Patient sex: M
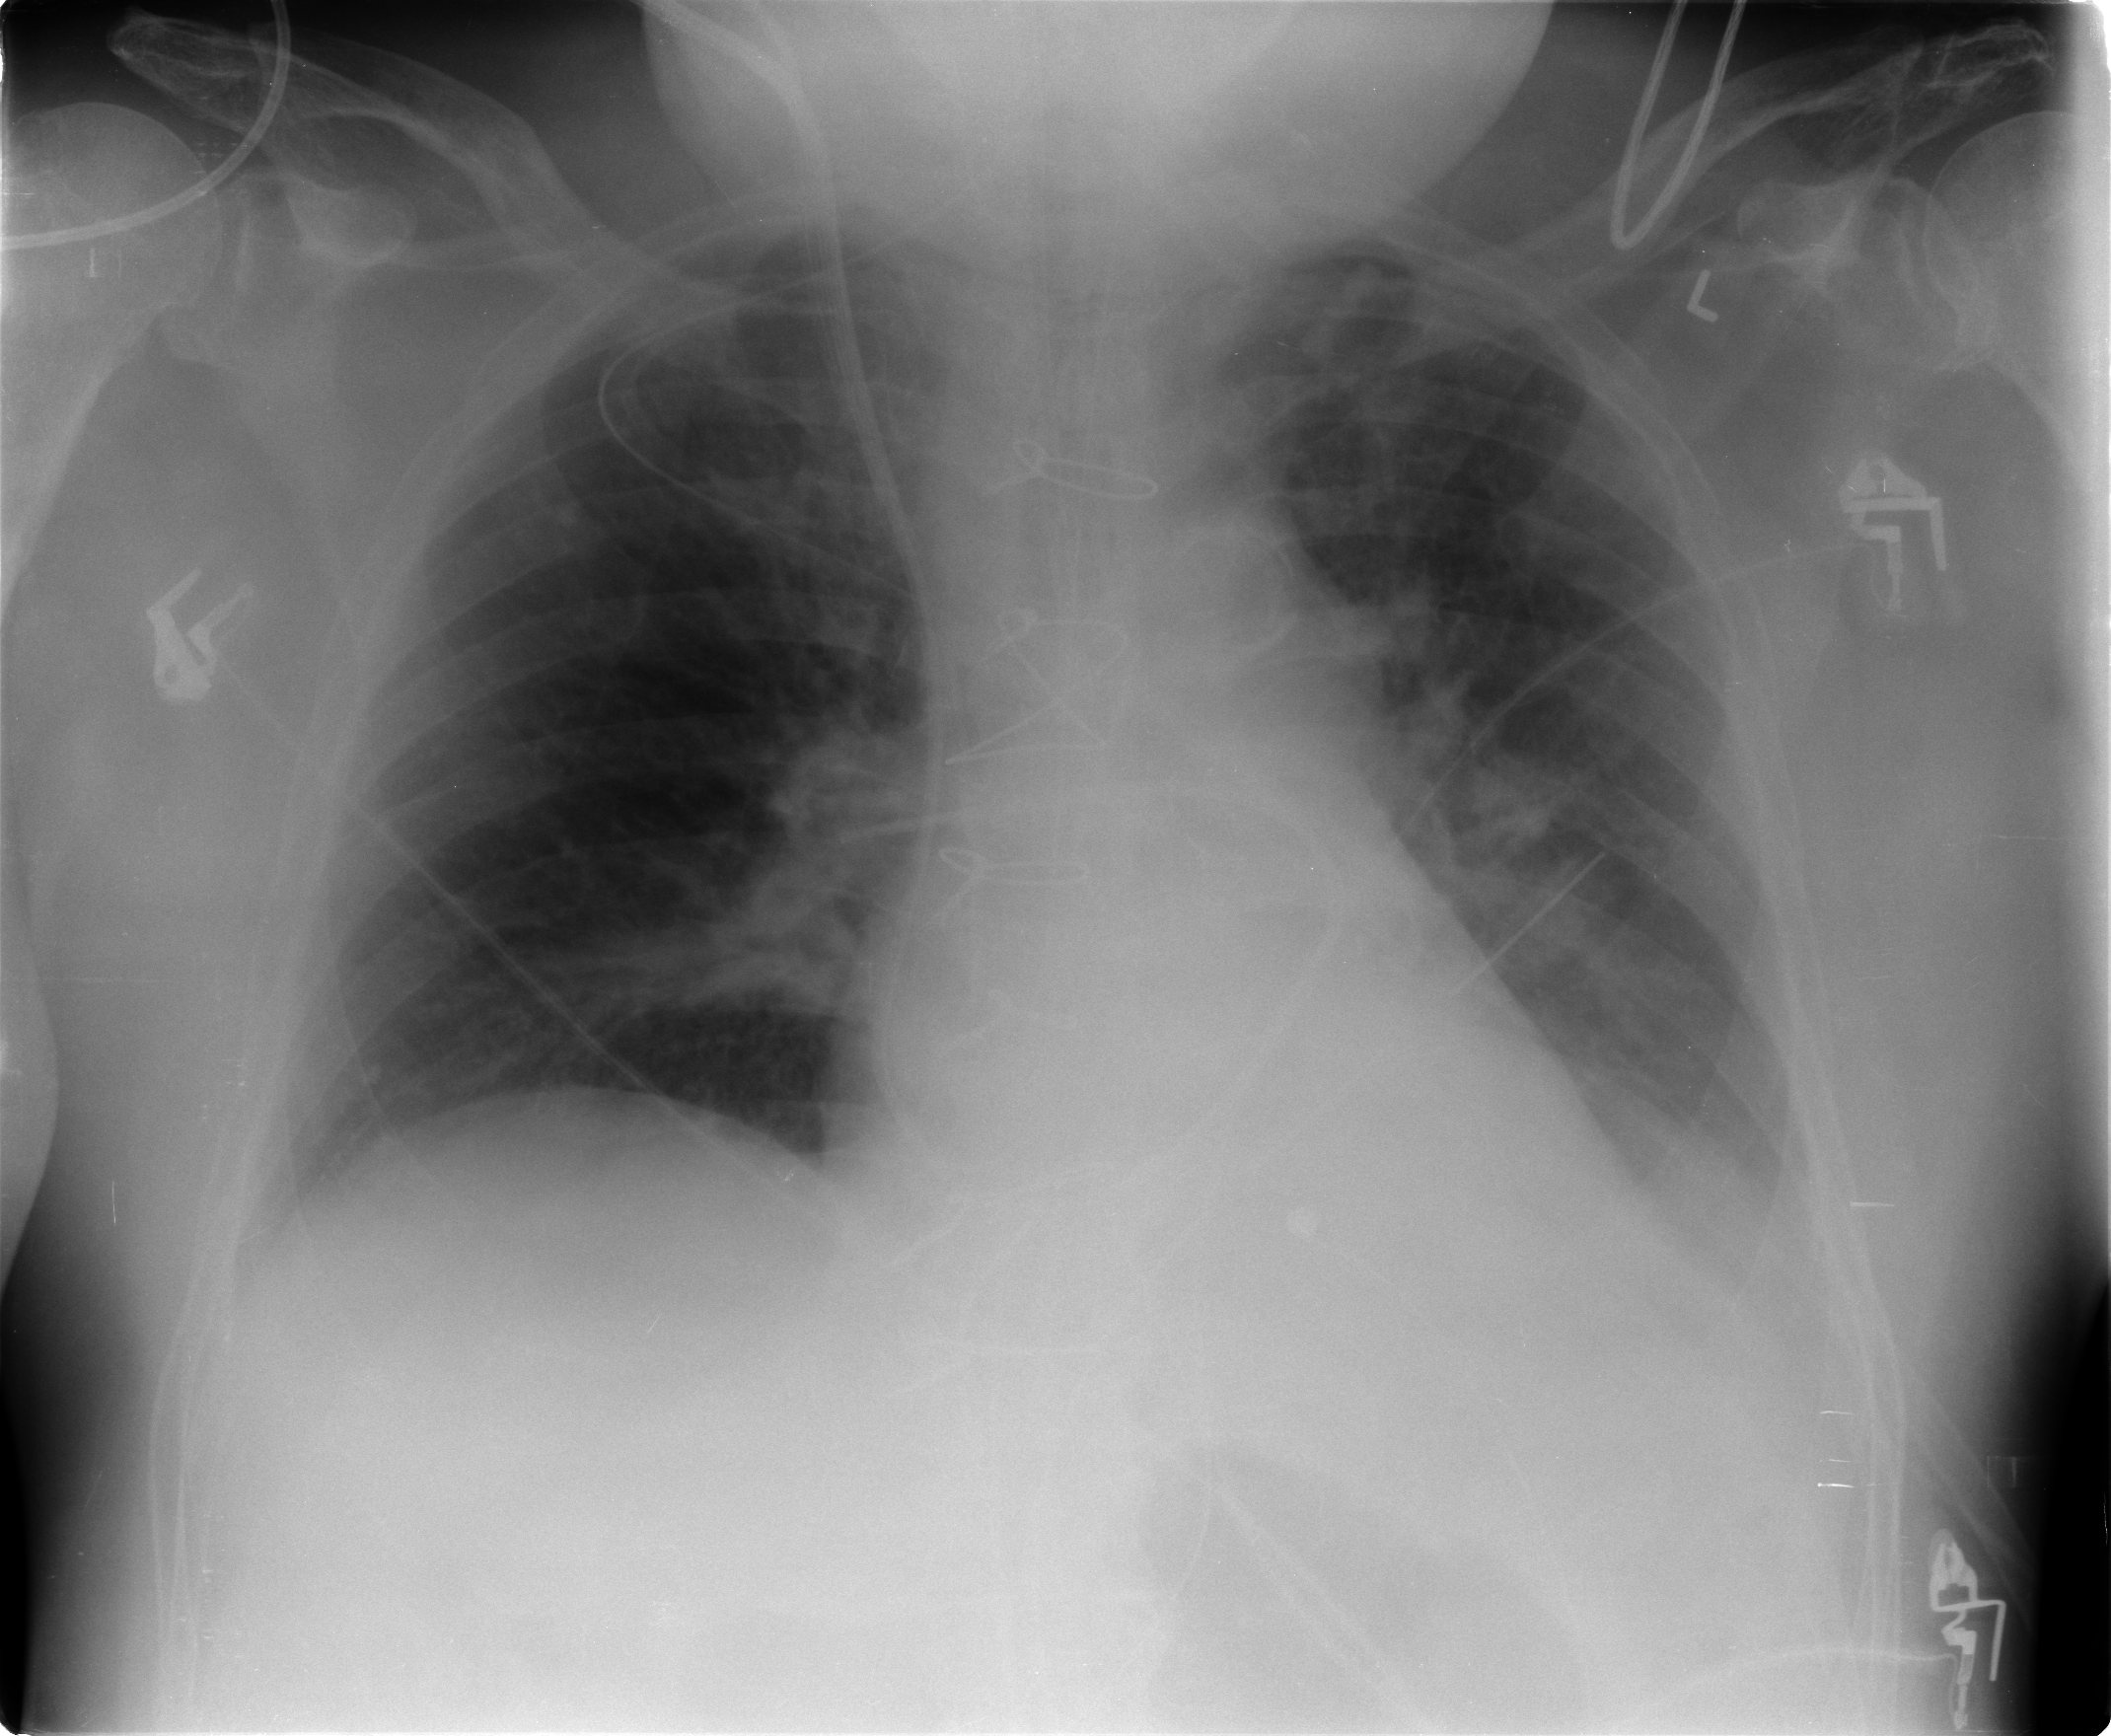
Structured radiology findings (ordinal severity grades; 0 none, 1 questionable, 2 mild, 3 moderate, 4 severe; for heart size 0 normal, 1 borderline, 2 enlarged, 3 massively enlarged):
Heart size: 0
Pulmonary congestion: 1
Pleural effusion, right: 0
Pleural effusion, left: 2
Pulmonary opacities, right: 1
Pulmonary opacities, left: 0
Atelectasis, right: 2
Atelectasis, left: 2